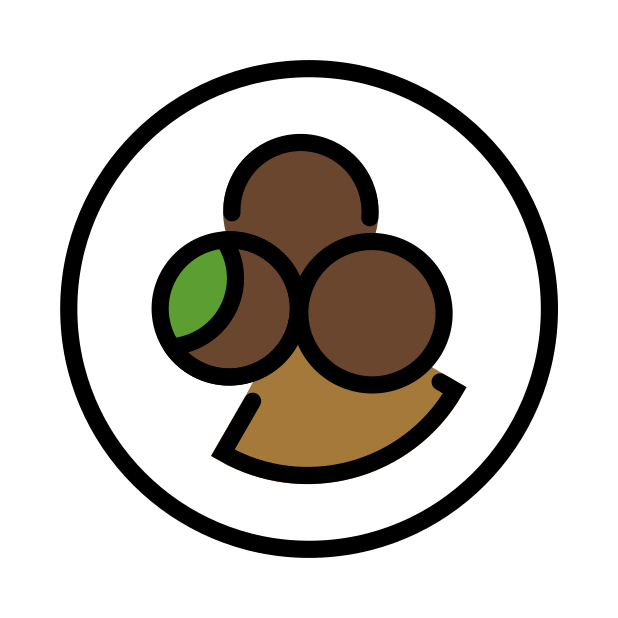
Emoji: 🧆
Name: falafel
Unicode: 0x1f9c6